Question: So, I just ran Google's Page Speed on my website and received the following notice:

Can someone please tell me what that means? And how to "eliminate" those unnecessary reflows?
I also tried to use 'http://code.jquery.com/jquery-1.6.2.min.js' instead, but it tells me the same thing.
Plus, I want to use https over http, so I'd rather stick with Google's CDN.
I hope this isn't a case of premature optimization? Just curious.
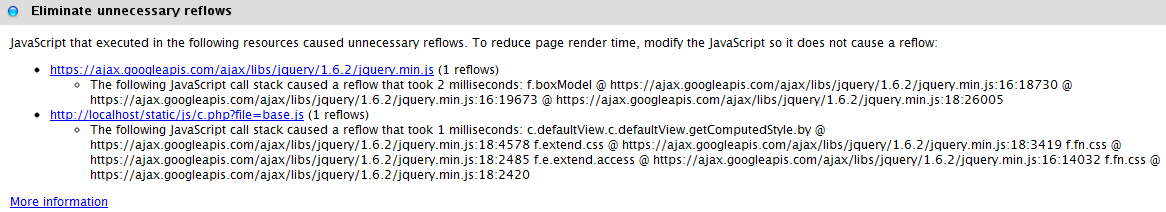
Answer: A reflow happens any time the page changes. This means that the page re-renders. This can happen when you add something to the dom or change a property on an element. One of the best ways to eliminate reflows is to detach elements from the dom, make your changes, and then reattach.